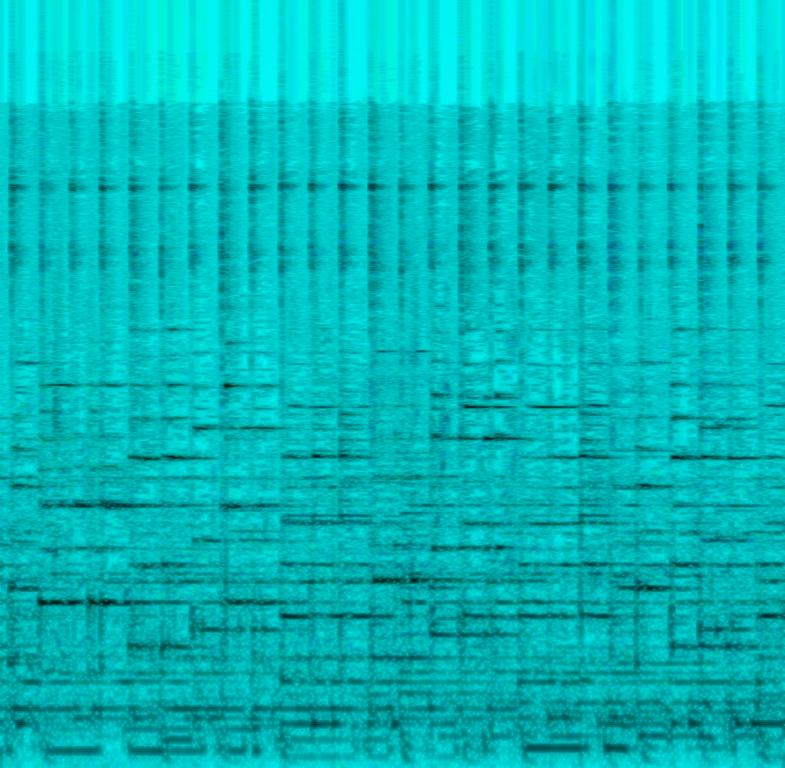
The low quality recording features a steel drums melody played over punchy kick and snare hits, shimmering hi hats and groovy bass. It sounds exotic and joyful. The recording is noisy.